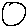
Label: circle